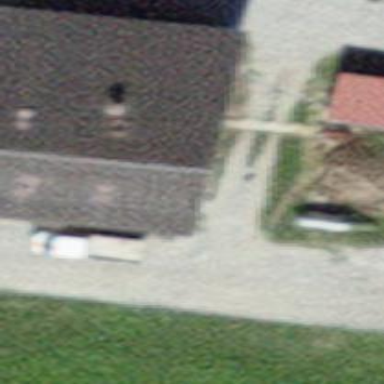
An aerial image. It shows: Farm building.